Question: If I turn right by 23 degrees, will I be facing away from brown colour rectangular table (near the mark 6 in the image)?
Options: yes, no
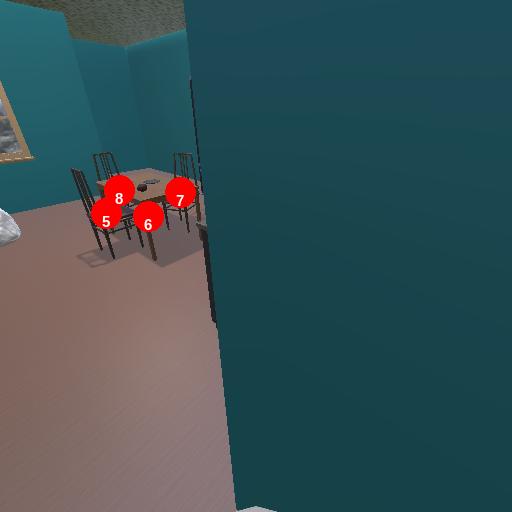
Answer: yes